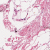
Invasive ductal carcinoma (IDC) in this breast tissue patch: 0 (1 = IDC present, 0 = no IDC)